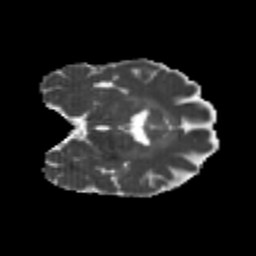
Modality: MD
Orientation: coronal
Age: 25
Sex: female
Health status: healthy
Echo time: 0.074 s